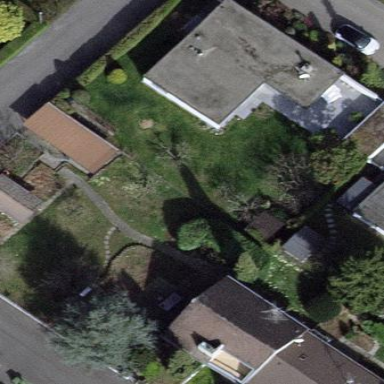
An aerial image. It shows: Garden enclosed by fence.